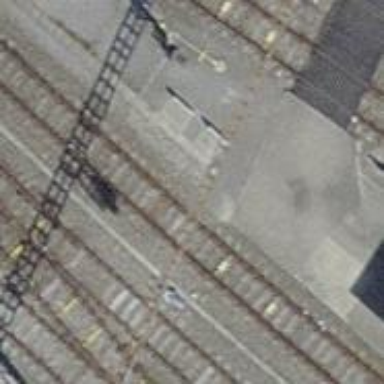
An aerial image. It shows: Railway signal.